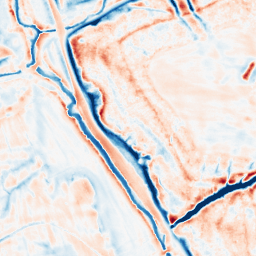
Category: edge_preserving
Decomposition family: bilateral
Decomposition parameters: d: 21
sigma_color: 75
sigma_space: 75
Upsampling method: cubic_mitchell
Upsampling parameters: scale: 2
Upsampling scale: 2